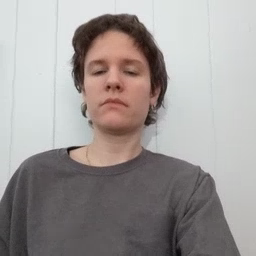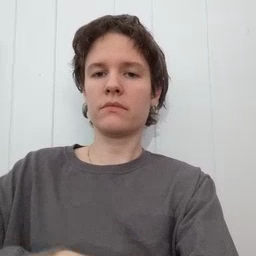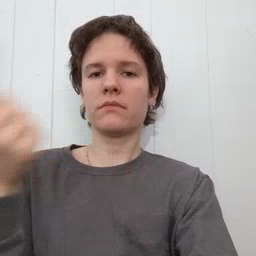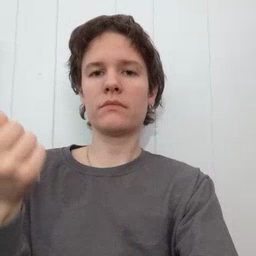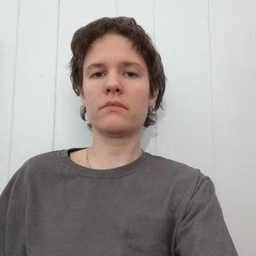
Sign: another